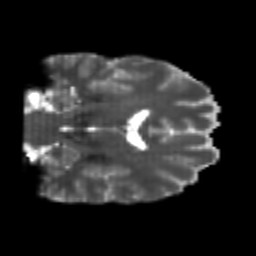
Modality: T2w
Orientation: coronal
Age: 24
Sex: male
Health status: healthy
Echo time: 0.074 s